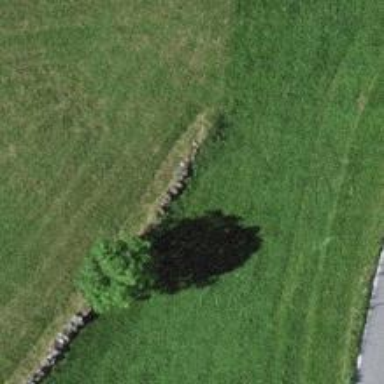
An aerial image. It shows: Wall made of dry stone.